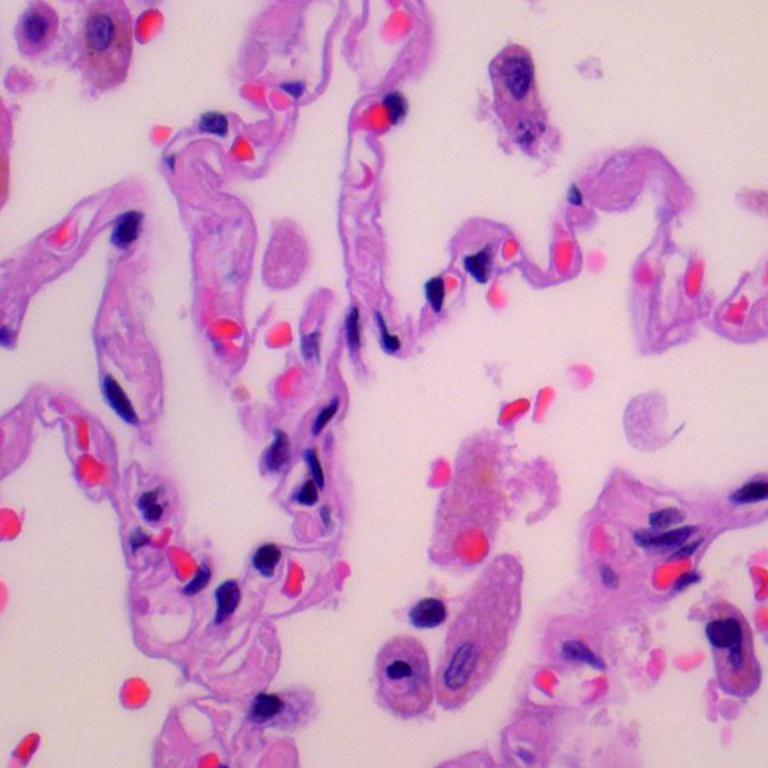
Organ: lung
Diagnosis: benign